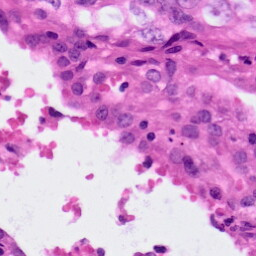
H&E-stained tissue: Lung